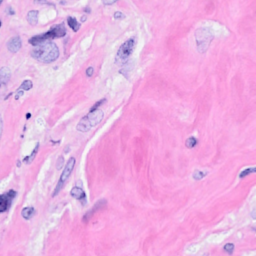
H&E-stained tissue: Breast